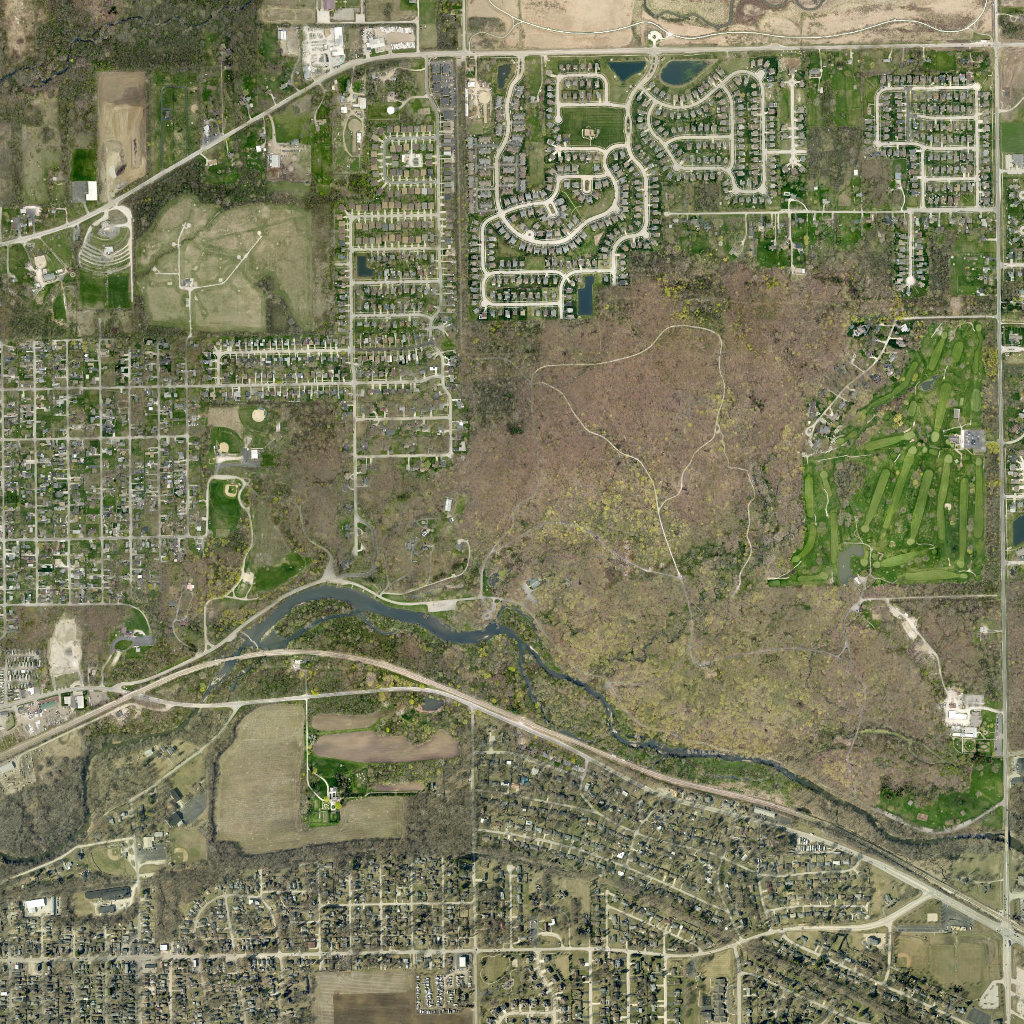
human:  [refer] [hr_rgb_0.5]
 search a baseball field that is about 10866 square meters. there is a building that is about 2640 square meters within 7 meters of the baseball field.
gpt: <box>[[16, 81, 20, 84, 0]]</box>

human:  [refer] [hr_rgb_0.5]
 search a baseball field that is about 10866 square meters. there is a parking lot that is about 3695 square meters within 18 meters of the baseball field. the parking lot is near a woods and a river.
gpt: <box>[[16, 81, 20, 84, 0]]</box>

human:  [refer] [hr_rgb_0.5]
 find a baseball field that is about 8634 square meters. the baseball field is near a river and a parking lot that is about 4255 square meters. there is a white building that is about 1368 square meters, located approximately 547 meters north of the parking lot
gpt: <box>[[87, 91, 90, 94, 0]]</box>

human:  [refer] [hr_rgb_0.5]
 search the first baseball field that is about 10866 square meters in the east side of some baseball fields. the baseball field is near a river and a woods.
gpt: <box>[[16, 81, 20, 84, 0]]</box>

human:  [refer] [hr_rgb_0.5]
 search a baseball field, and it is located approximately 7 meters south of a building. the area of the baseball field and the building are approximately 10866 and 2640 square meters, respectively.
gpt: <box>[[16, 81, 20, 84, 0]]</box>

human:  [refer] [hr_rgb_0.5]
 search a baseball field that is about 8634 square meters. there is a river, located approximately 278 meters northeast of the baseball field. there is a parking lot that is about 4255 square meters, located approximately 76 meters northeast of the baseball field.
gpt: <box>[[87, 91, 90, 94, 0]]</box>

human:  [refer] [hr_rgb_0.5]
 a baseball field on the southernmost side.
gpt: <box>[[87, 91, 90, 94, 0]]</box>